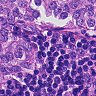
Metastatic tissue present: yes